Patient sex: M
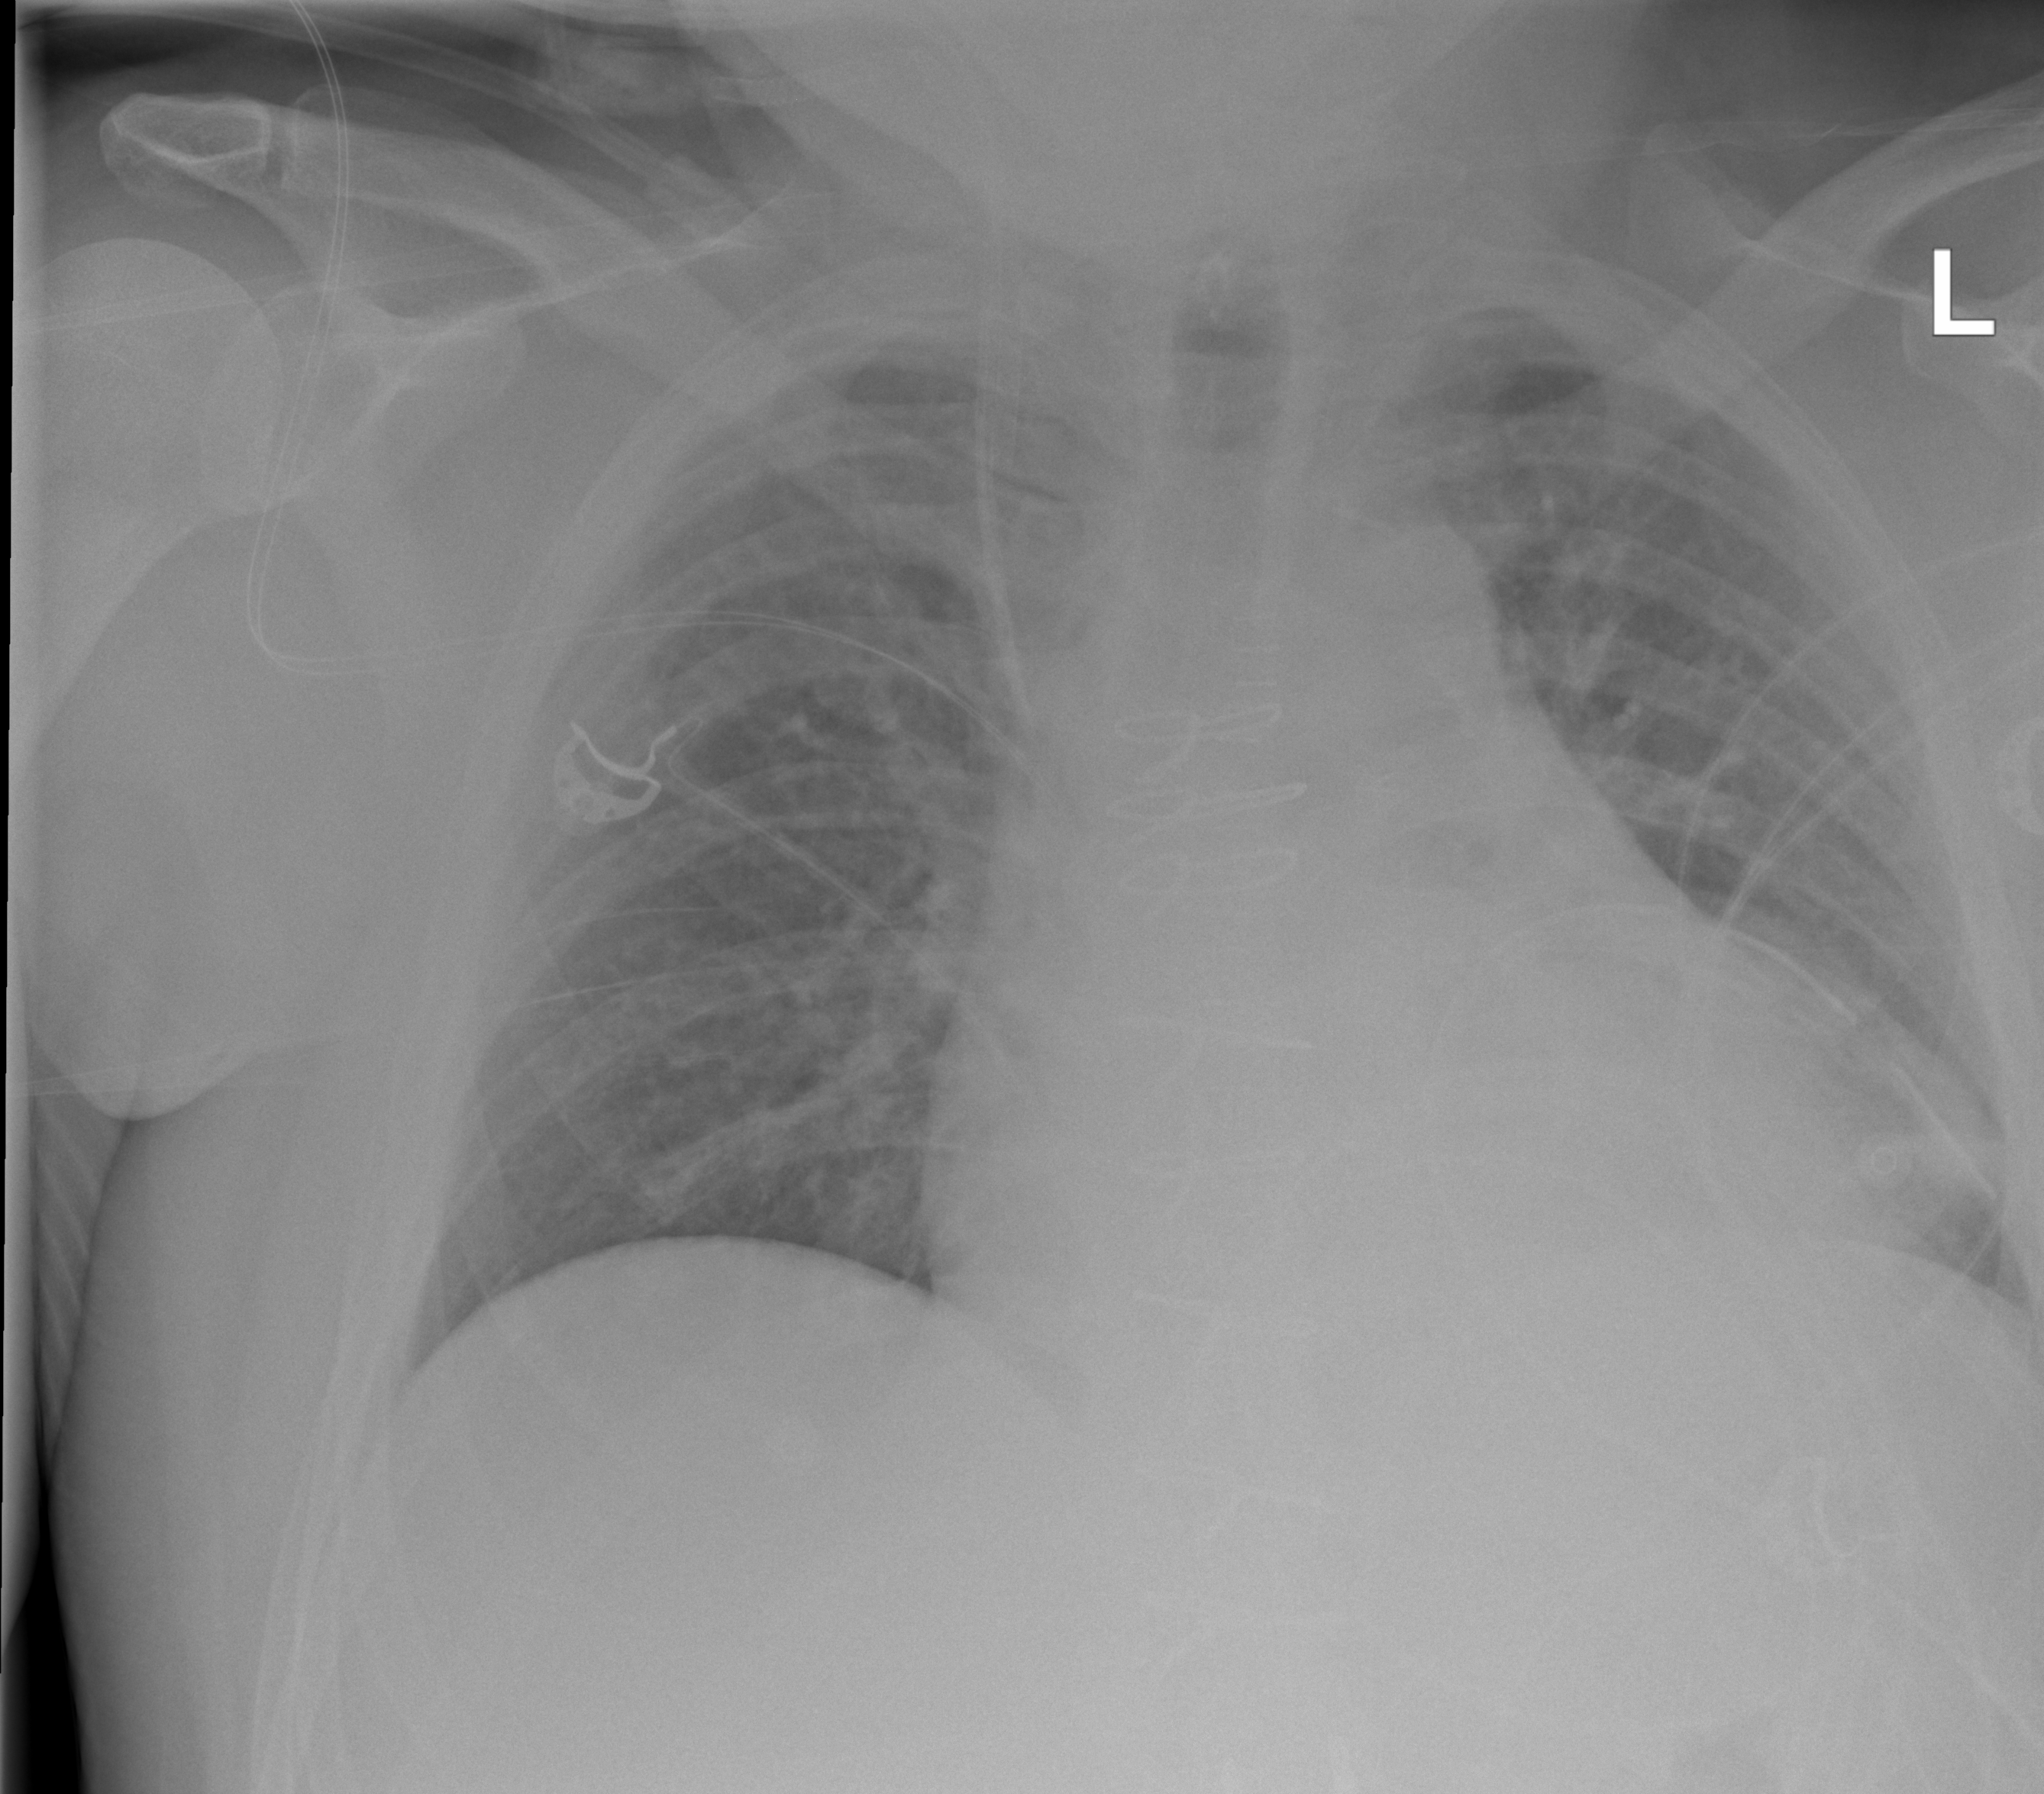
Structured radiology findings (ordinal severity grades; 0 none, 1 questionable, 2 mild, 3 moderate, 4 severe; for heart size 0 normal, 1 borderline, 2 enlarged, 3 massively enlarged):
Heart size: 2
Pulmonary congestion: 2
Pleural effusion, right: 0
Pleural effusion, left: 0
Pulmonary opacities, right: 2
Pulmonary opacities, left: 2
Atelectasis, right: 2
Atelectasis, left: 2